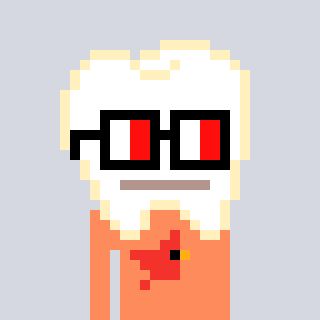
a pixel art character with square glasses with black frames and red eyes, a tooth-shaped head and a peachy-colored body on a cool background